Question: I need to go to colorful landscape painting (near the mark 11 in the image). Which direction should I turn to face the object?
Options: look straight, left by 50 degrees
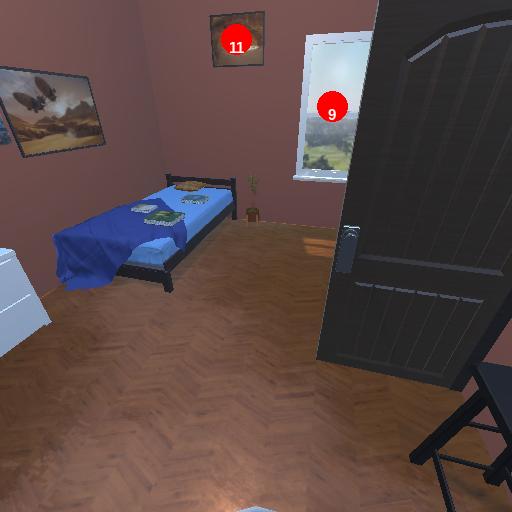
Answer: look straight